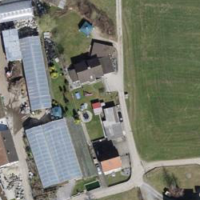
EUNIS habitat code: 54
Species observed at this site:
Leucojum vernum